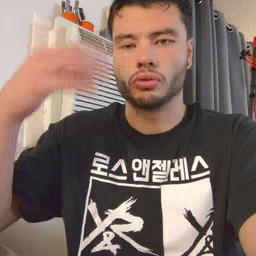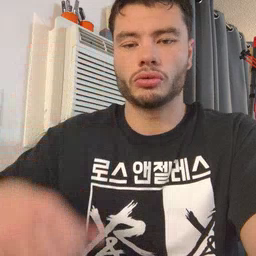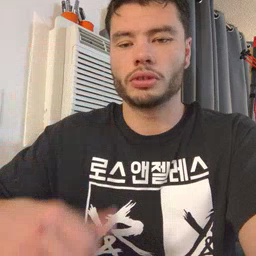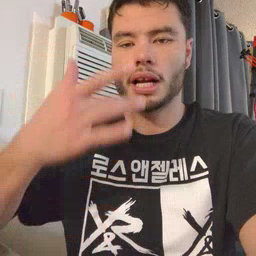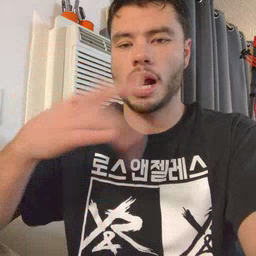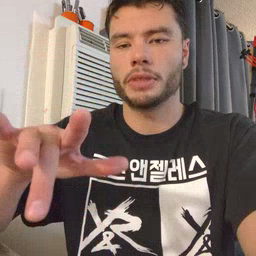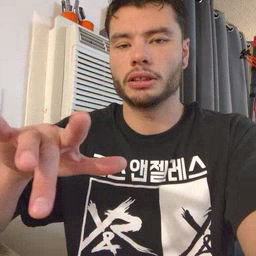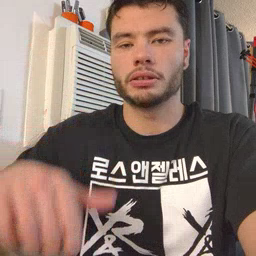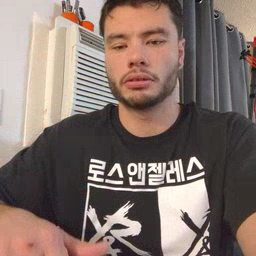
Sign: empty